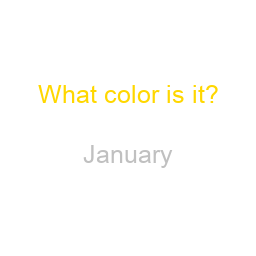
Color: silver
Background color: white
Question text color: gold